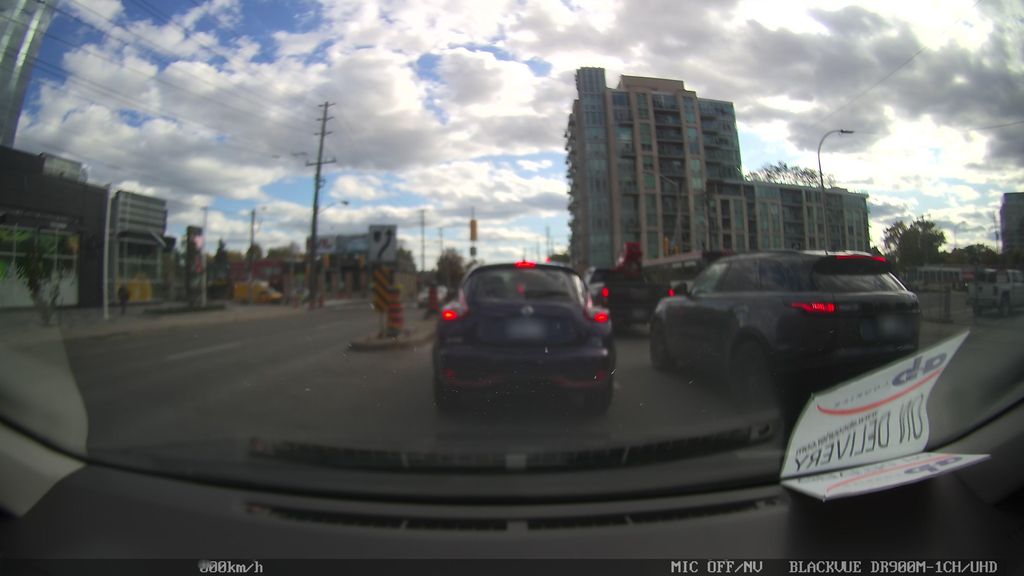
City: toronto